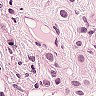
Metastatic tissue present: yes